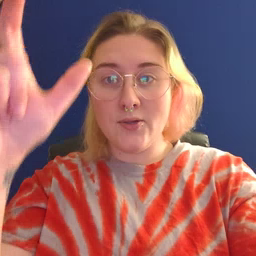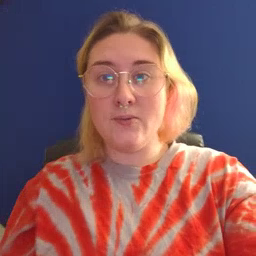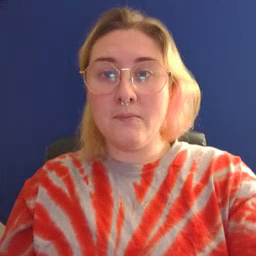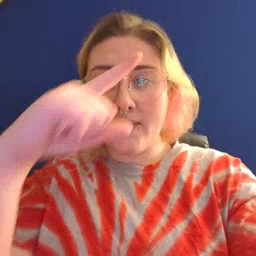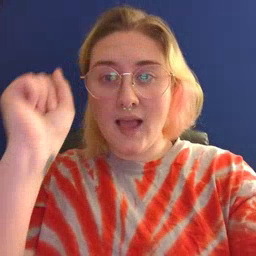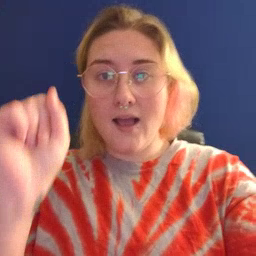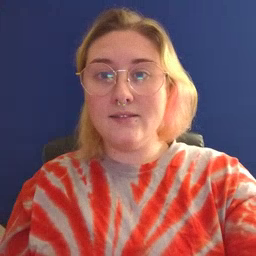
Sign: because